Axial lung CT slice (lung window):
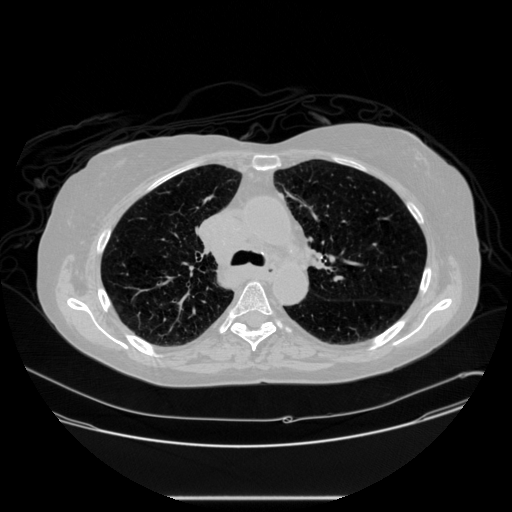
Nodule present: no